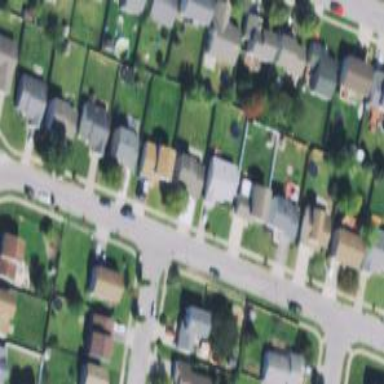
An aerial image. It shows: Residential road.